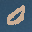
Label: 0